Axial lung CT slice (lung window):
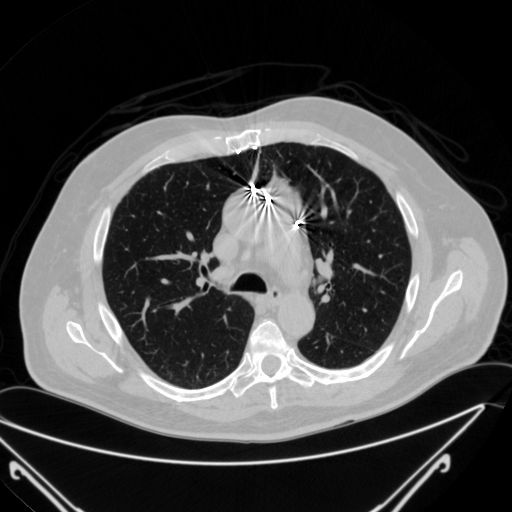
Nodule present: no